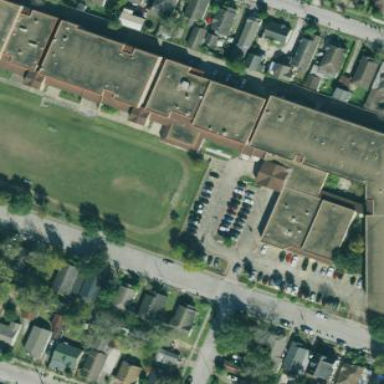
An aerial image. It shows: School building.